Aerial crown-view tile of a tropical tree (Barro Colorado Island, Panama), acquired 20250818:
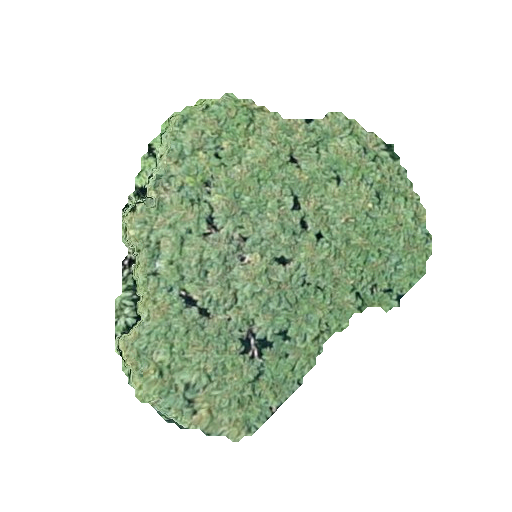
Species: Jacaranda copaia
GBIF accepted scientific name: Jacaranda copaia
Crown area: 108.192 m²